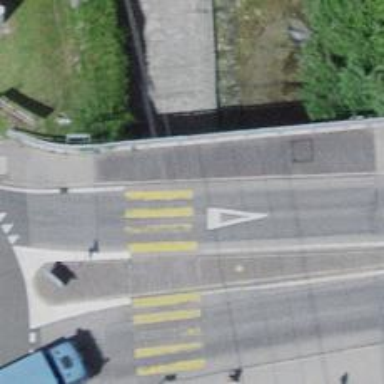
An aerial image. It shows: Kerb serving as barrier.